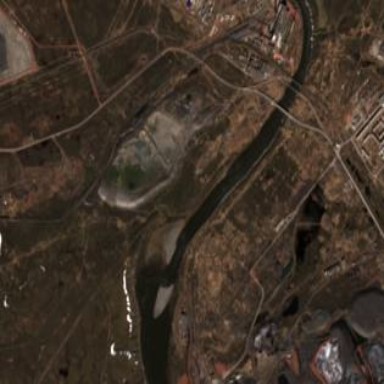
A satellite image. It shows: Landfill area containing tailings.